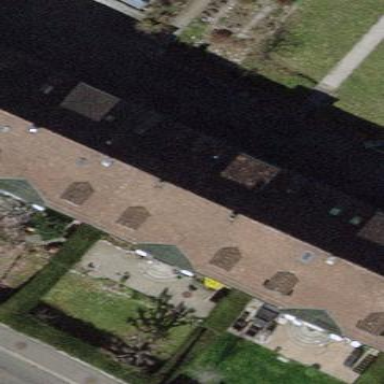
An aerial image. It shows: Terrace building with gabled roof.